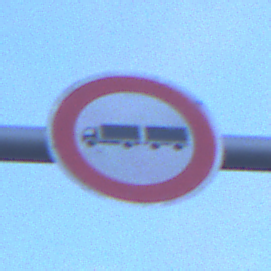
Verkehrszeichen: VerbotLastkraftwagenMitAnhaenger
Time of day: Dawn
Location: Outdoor (Urban)
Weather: PartlyCloudy
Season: NotSpecified
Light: Natural